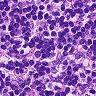
Metastatic tissue present: no